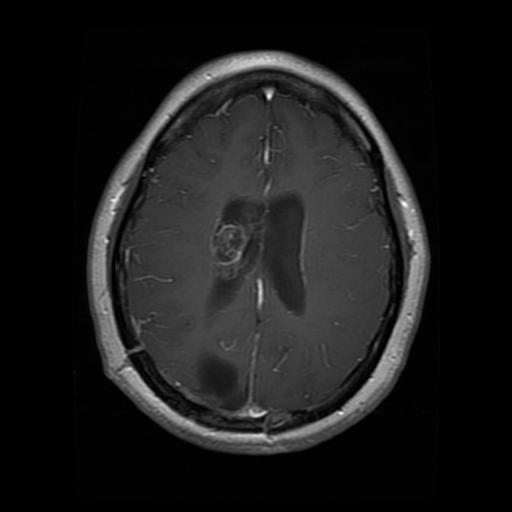
Label: glioma